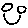
Label: smiley face